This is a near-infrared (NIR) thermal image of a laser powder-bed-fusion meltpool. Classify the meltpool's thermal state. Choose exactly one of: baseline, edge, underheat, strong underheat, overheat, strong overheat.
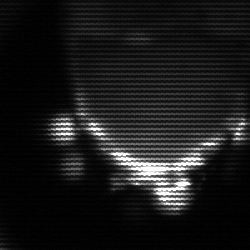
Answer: edge